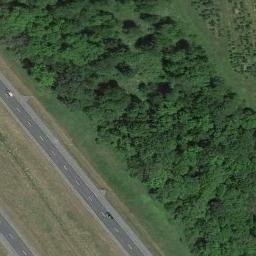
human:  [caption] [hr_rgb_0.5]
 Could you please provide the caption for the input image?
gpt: There is only one car on each highway .

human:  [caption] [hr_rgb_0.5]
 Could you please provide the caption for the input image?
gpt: There are large green forests around the freeway and there are two cars on the freeway .

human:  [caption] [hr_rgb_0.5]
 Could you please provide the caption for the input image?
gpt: A straight freeway goes through the green belt and on one side is a forest .

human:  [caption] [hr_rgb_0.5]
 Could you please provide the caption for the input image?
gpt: The freeway is next to some trees .

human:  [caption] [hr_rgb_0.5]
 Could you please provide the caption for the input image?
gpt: There are yellow lawns and many green trees beside the freeway .